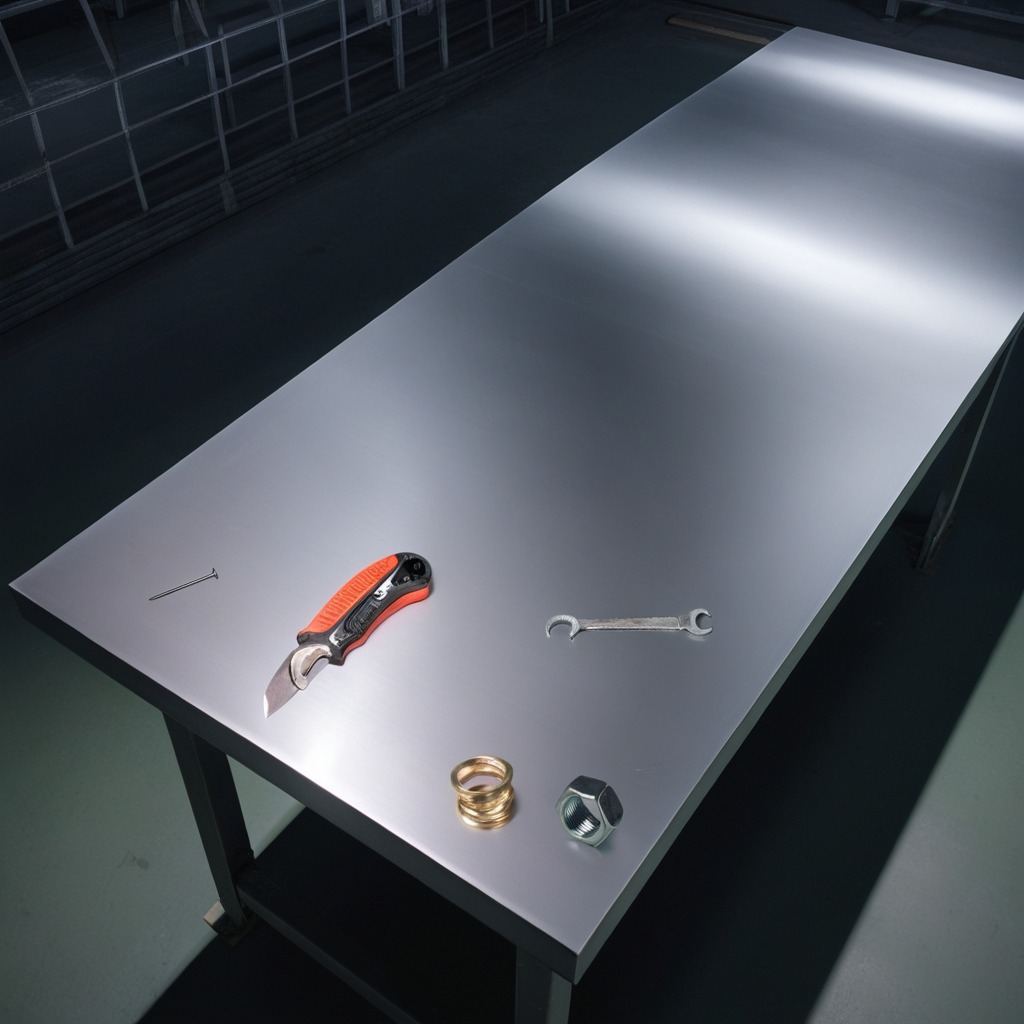
A utility knife, an iron nail, a coiled metal spring, a metal nut, and a wrench are lying on the tabletop.